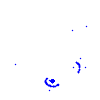
Particle: kaon